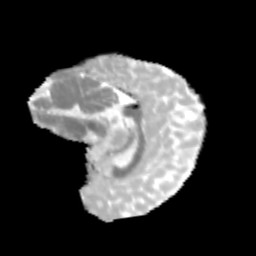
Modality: MD
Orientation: sagittal
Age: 13
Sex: female
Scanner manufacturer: siemens
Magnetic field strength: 3 T
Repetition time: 3.8 s
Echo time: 0.07 s